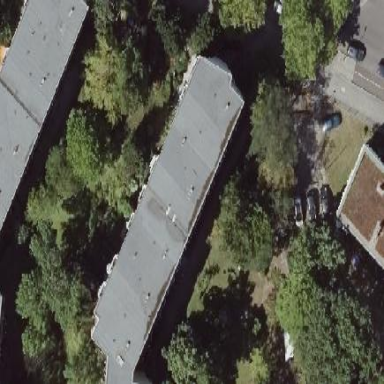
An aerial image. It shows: Building with apartments and flat roof.